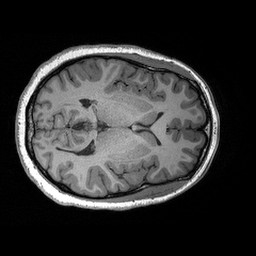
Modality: T1w
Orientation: axial
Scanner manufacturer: siemens
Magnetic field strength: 3 T
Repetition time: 2.3 s
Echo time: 0.00298 s